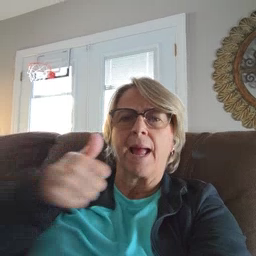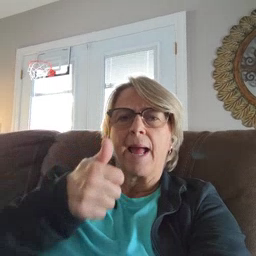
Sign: beside